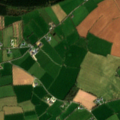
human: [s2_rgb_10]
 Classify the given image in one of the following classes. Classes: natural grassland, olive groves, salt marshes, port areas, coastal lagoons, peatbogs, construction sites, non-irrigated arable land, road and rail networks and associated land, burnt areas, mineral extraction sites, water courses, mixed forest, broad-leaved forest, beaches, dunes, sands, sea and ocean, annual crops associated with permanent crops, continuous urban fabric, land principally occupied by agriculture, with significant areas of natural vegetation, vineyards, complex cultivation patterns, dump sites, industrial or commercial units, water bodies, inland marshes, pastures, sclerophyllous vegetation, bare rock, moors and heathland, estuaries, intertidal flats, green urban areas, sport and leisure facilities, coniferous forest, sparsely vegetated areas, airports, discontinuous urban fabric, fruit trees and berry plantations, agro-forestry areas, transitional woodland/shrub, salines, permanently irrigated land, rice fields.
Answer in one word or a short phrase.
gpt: non-irrigated arable land, pastures, coniferous forest